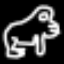
Label: frog